The plot shows how the frequency content of a bearing vibration signal evolves over time (STFT spectrogram). Determine the bearing's health state. Answer with exactly one of: normal, inner_race, outer_race, ball.
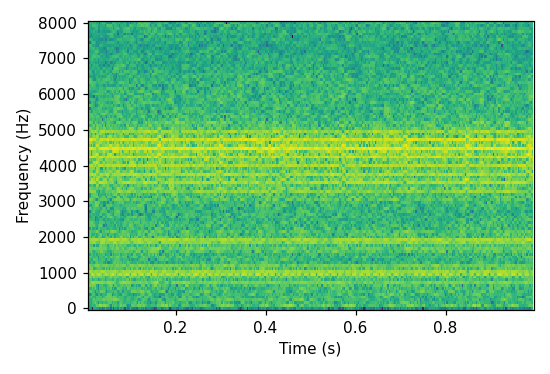
Answer: outer_race